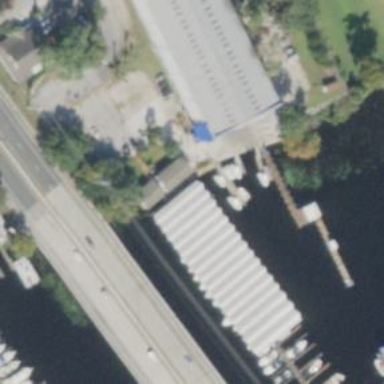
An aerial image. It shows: Boathouse.